Question: I have a sql query with three columns .I want to remove any duplicate value exits in beam_current column.How to do so.I work in sql-server2012
I used Distinct but then also I'm getting duplicate values of beam_current.
My sql Query is-
'''
select DISTINCT (beam_current), logtime, beam_energy
from INDUS2_BDS.dbo.DCCT
where logtime between '2014-08-09 01:13:03' and '2014-08-09 02:16:53'
and (beam_current like '%9.96'
or beam_current like '%9.97'
... etc ...)
and beam_energy between '550' and '552'
'''
My output is-

In first column 29.98 is repeating thrice.I only want any one of the row corresponding to 29.98.How to do that??
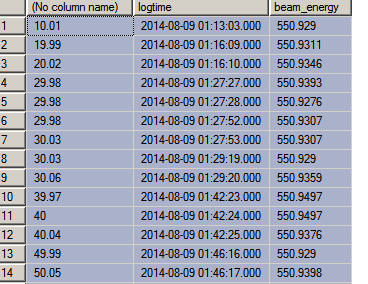
Answer: This will return 1 row for each value of beam_current:
'''
;WITH CTE AS
(
SELECT
row_number() over (partition by beam_current order by (select 1)) rn,
beam_current, logtime, beam_energy
FROM INDUS2_BDS.dbo.DCCT
WHERE
logtime between '2014-08-09 01:13:03' and '2014-08-09 02:16:53'
and (beam_current like '%9.96' or beam_current like '%9.97'
or beam_current like '%9.98' or beam_current like '%9.99'
or beam_current like '%0' or beam_current like '%_0.01'
or beam_current like '%_0.02' or beam_current like '%_0.03'
or beam_current like '%_0.04' or beam_current like '%_0.05'
or beam_current like '%_0.06')
and beam_energy between 550 and 552
)
SELECT beam_current, logtime, beam_energy
FROM CTE
WHERE rn = 1
'''